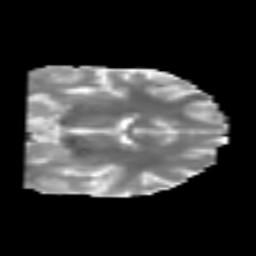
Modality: MD
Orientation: coronal
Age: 25
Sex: male
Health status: healthy